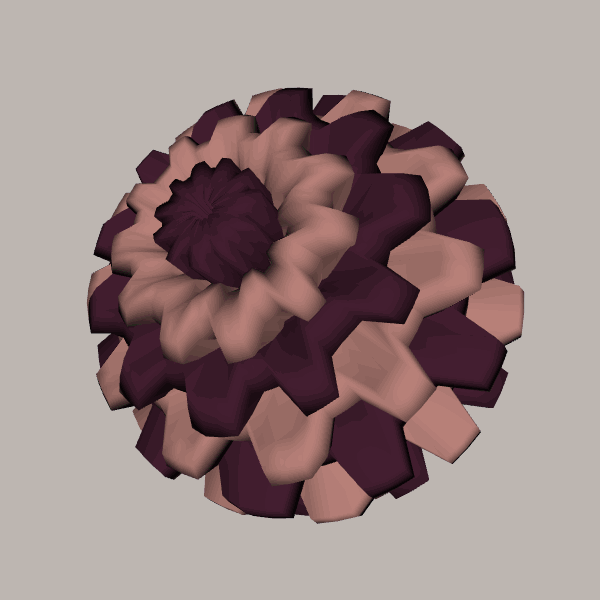
Background: light